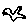
Label: bird